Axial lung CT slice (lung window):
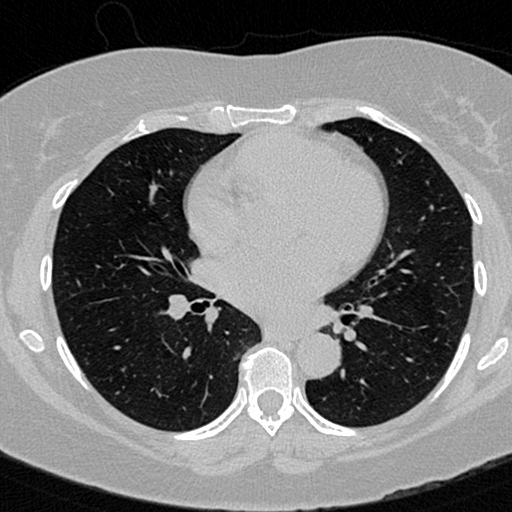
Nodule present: no